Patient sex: F
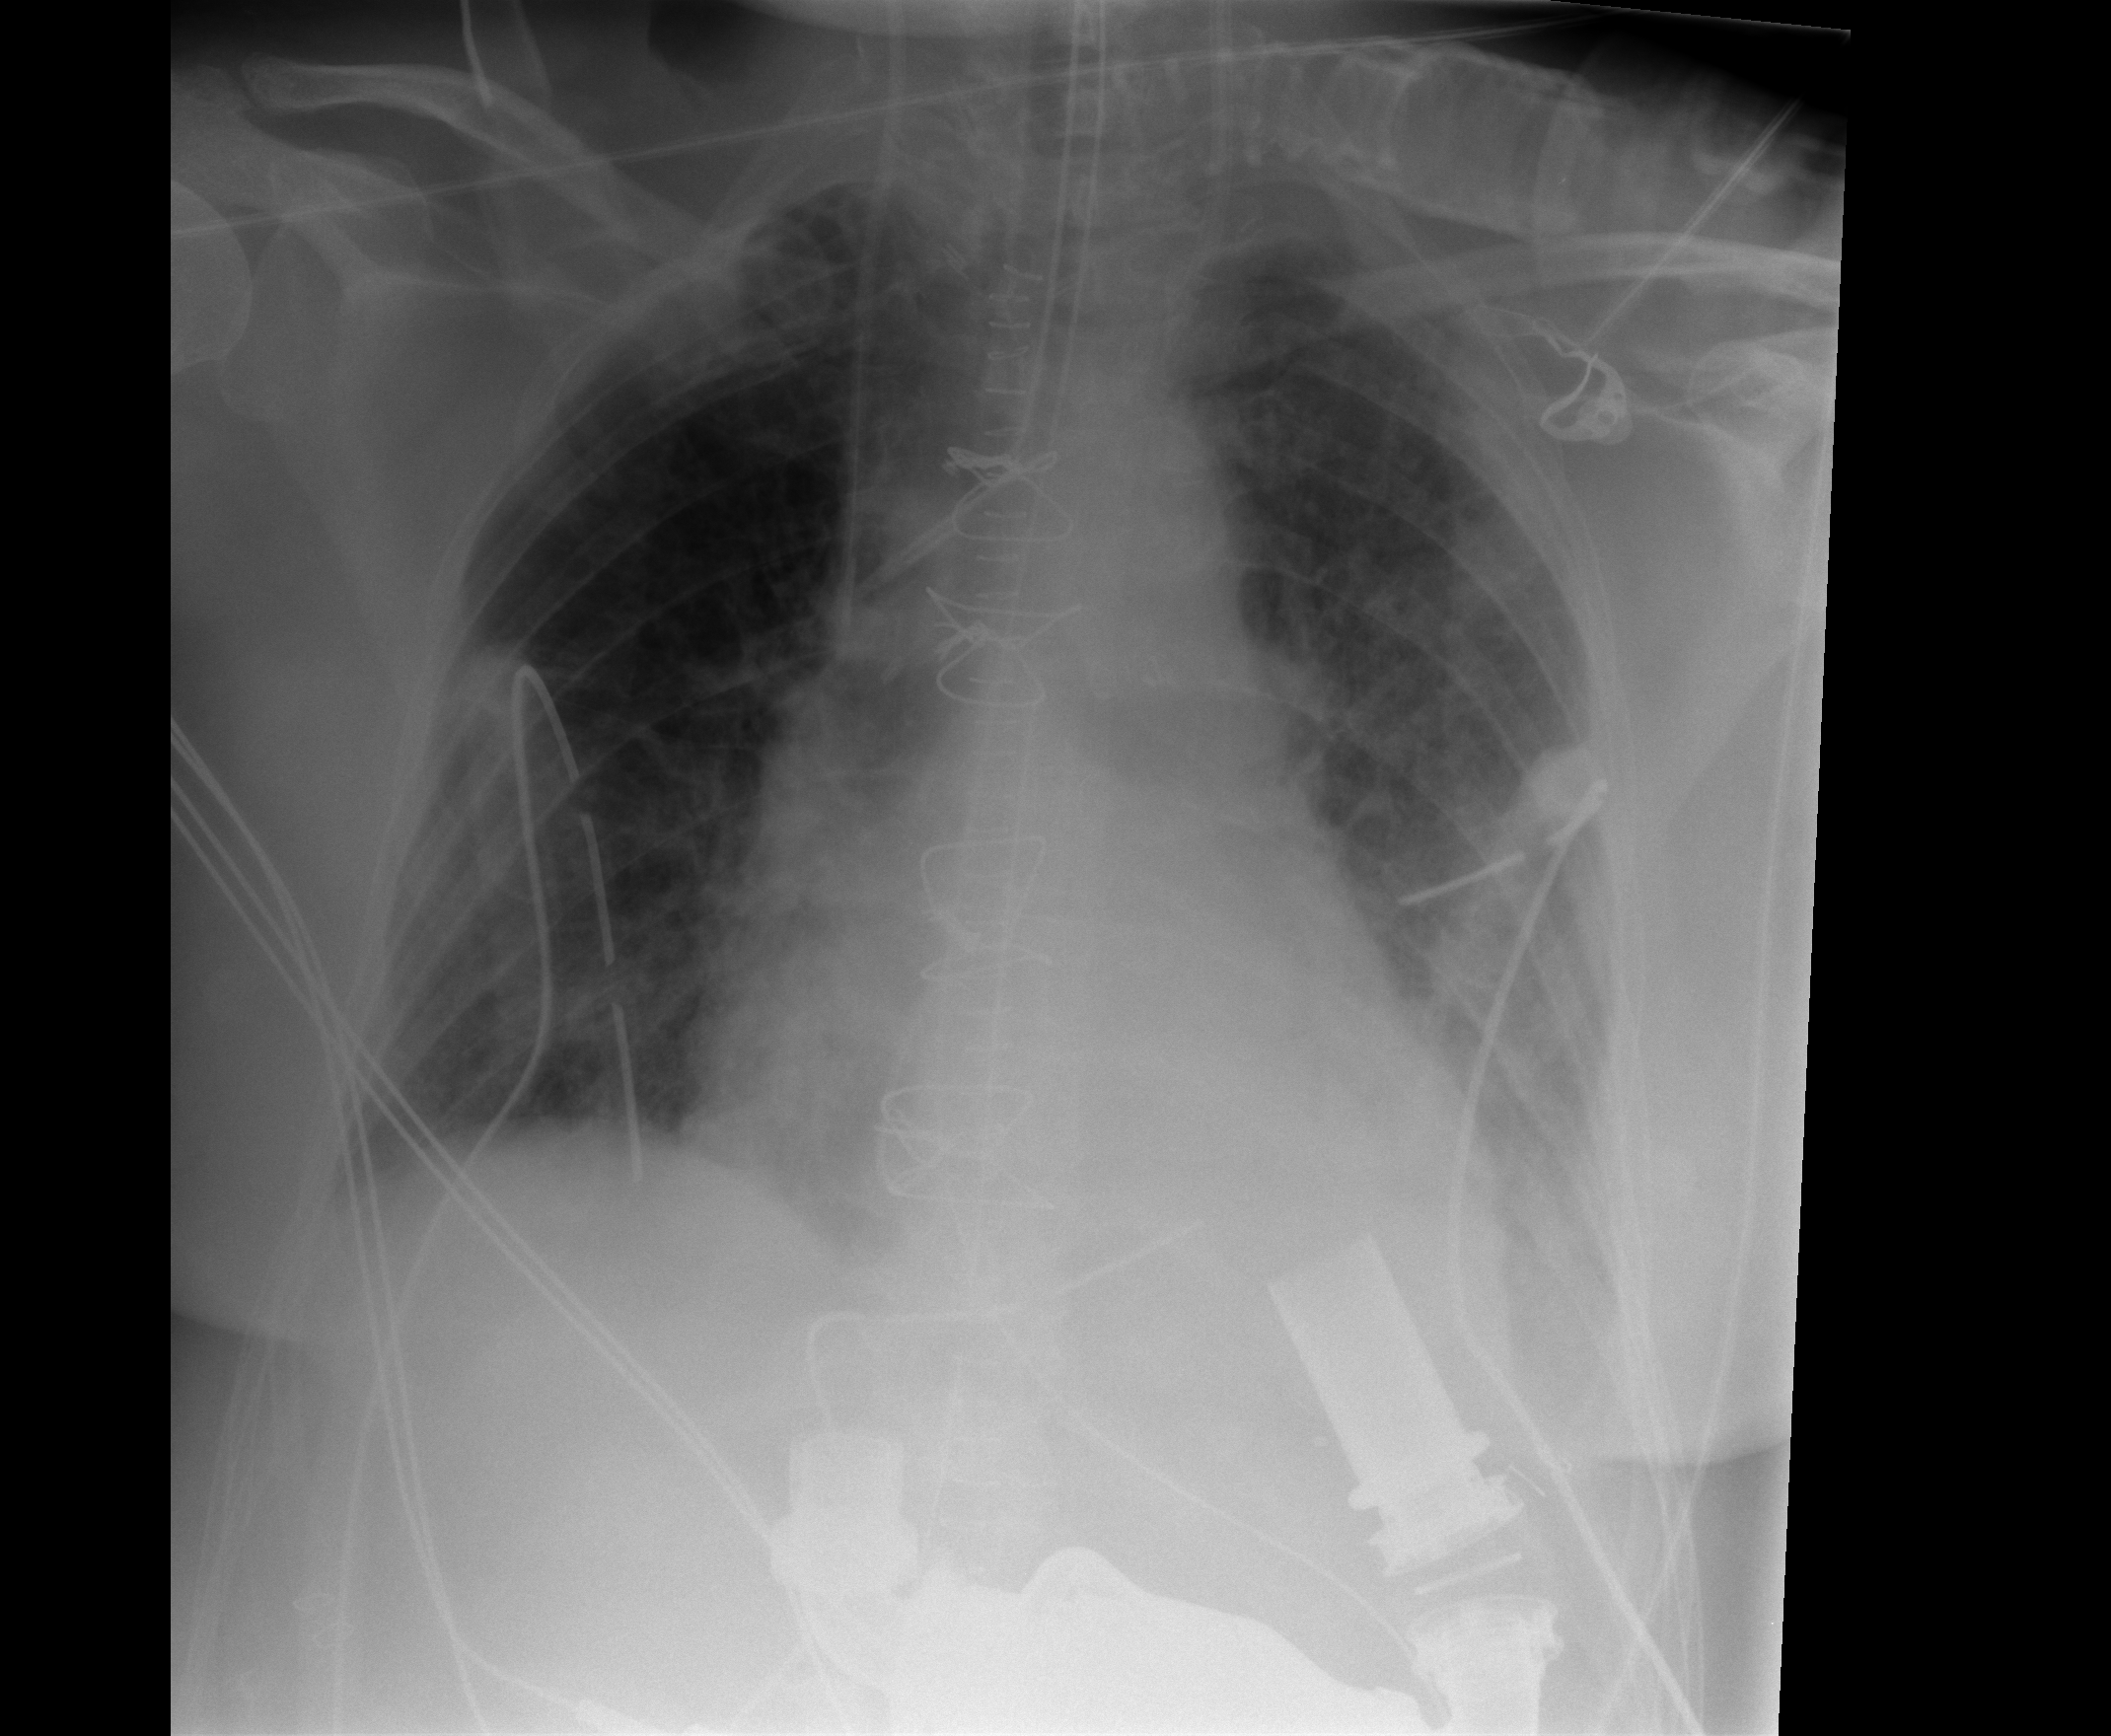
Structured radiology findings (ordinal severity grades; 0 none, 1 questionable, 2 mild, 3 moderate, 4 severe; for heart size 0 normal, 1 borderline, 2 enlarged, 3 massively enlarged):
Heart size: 2
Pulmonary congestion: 2
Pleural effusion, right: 0
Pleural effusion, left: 2
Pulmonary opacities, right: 0
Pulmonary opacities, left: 0
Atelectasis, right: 2
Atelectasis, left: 2